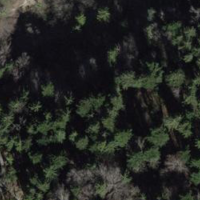
EUNIS habitat code: 43
Species observed at this site:
Neottia nidus-avis
Orobanche reticulata